Field crop: tomato
Growth stage: 1
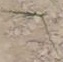
Species: cyperus